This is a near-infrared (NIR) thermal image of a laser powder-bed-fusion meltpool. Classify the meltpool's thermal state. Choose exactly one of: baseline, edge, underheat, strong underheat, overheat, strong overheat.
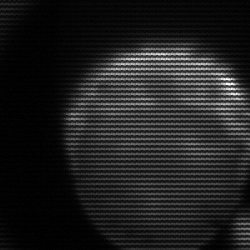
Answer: edge